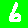
Digit: 6